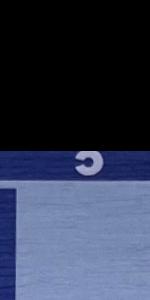
Label: Empty